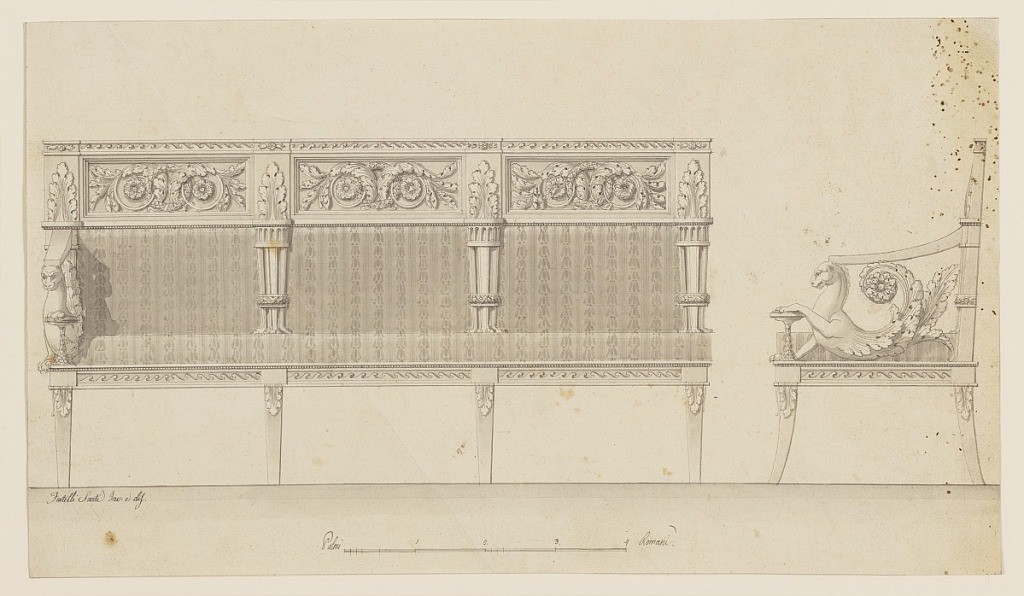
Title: Design for a Sofa
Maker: Brothers Santi, Rome, Italy
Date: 1800–20
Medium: Graphite, pen and black ink, brush and gray watercolor on paper; verso: graphite, pen and ink
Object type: Drawing
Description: At left, the elevation of a sofa divided into three sections, the arm shown at the left.  At right, the left end of the sofa shown in profile.  The sections are bordered below by the legs, at the back by tripods. Above the upholstery is a frieze, divided in panels with acanthus scrolls fastened by a wreath, and pilaster strips, above the tripods and the arms, with acanthus leaves. The arms are supported by half-figures of animals with acanthus scrolls. Their left legs lie upon a cup. Colored base strip scale at bottom. Verso: sketches referring to frames of looking glasses and mouldings with inscribed captions.